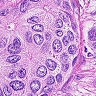
Metastatic tissue present: yes